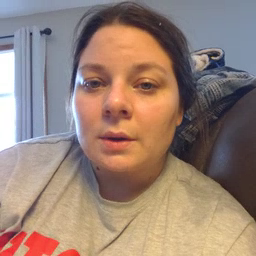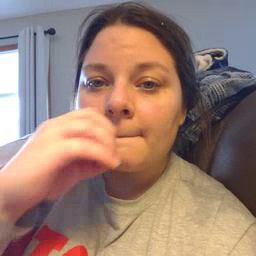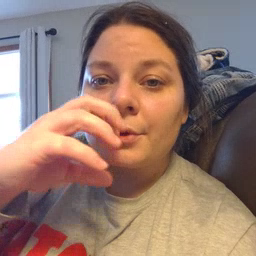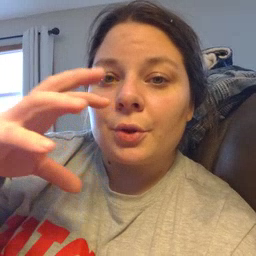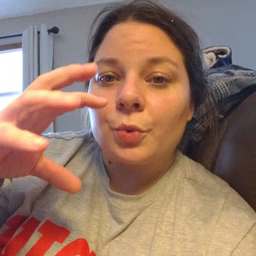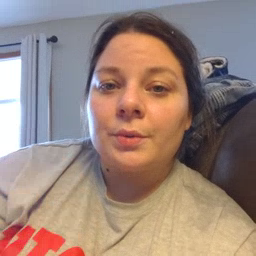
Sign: balloon